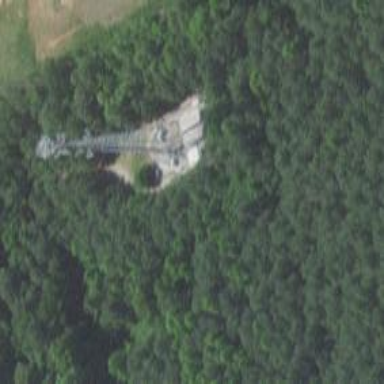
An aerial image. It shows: Communication mast tower.